Question: When I load an audio file into Audacity, I get a graph that looks like this:

How do I get a graph like this in MATLAB? I need to extract that middle chunk that looks like a trumpet. My frequency/power graphs won't do the trick.
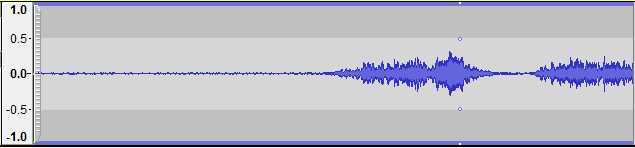
Answer: I'm assuming that graph is in . As such, you can use the 'audioread' command to read the file:
'''
[f,fs] = audioread('filename.ext');
'''
'filename.ext' is the audio file that you want to load in, 'f' will be store the audio data while 'fs' is the sampling frequency. You make sure that the audio file is in the working directory of where your MATLAB is pointing to before you do this. If you don't, then MATLAB won't be able to find the file. You can override this by specifying the within the '''' of the 'audioread' command (i.e. 'C:\Documents and Settings\...' for Windows or '/usr/...' for Linux, etc.) Each column of 'f' denotes a single channel in your audio. As such, if 'f' is one column, this denotes mono audio while two columns denote stereo. Assuming your audio is stereo, you can plot the left and right channels by doing:
'''
figure;
subplot(2,1,1);
t = linspace(0,(size(f,1)-1)/fs, size(f,1));
plot(t, f(:,1));
title('Left Channel');
subplot(2,1,2);
plot(t, f(:,2));
title('Right Channel');
'''
This will create a figure with two plots. The first plot shows the left channel while the second shows the right channel. The 't' vector will ensure that each sample that is plotted on either channel has the right time value associated with that particular sample.
Once you do this, you can use the plot labelling tools in the window to figure out which sample number you need to use to cut out the portions that you need. If I actually had the audio file that you used, I'd be able to help you do this. Otherwise, this code should get you started.